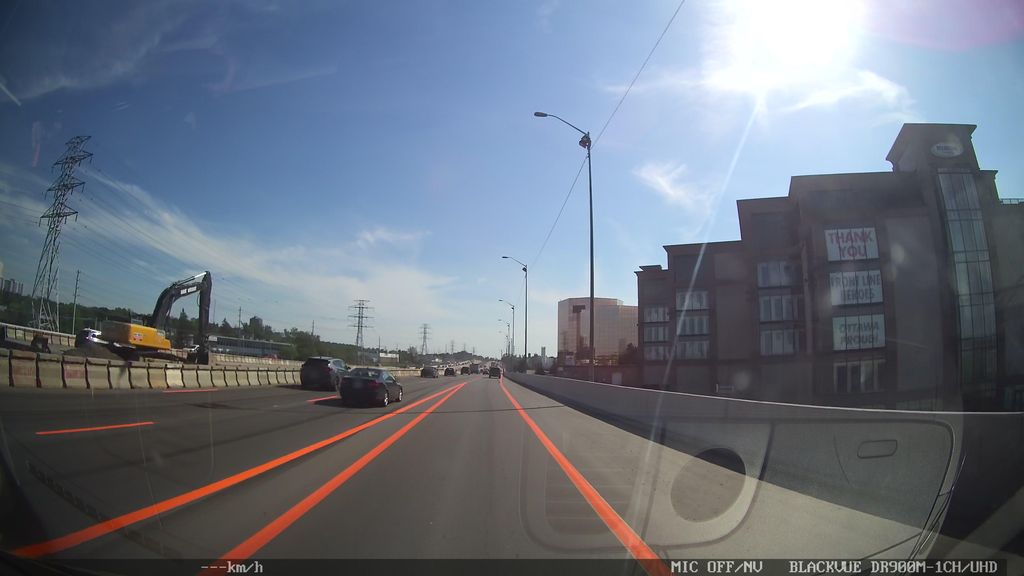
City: ottawa-gatineau